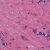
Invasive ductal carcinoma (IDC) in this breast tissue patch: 1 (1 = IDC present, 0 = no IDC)